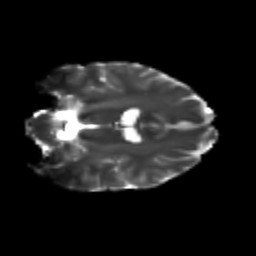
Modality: T2w
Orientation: coronal
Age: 25
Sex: female
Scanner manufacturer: siemens
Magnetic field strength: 3 T
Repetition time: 3.5 s
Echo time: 0.104 s